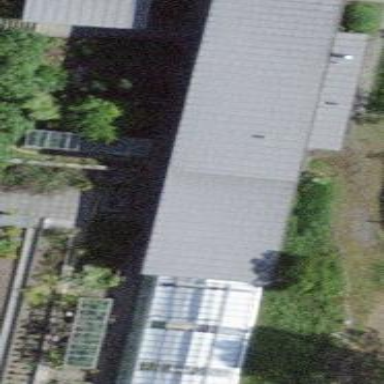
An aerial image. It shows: Farm auxiliary building.